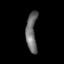
Tissue: lung
Cell type: Others
Senescence score: 0.2146
Nuclear area (px): 420
Mean DAPI intensity: 108.736